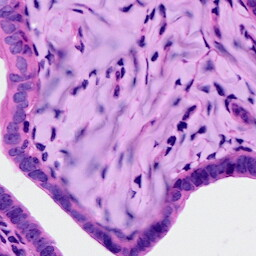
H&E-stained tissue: Ovarian